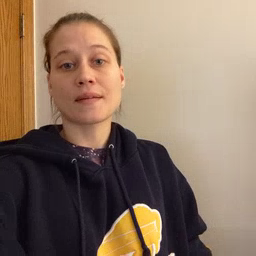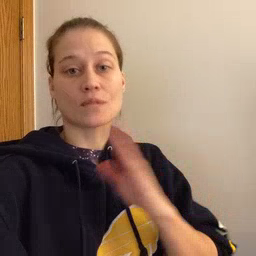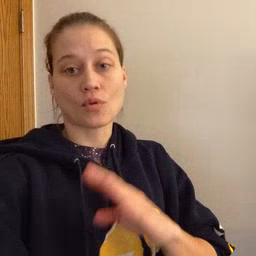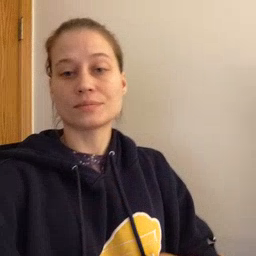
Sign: fall